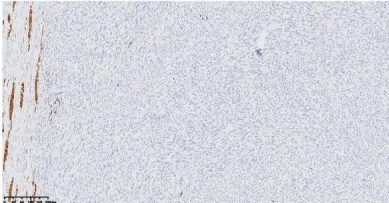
Immunohistochemical results including desmin, CD34, TRK, S100, ER, PR, and P53 are displayed (E-K, x200).
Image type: pathology (immunostaining)